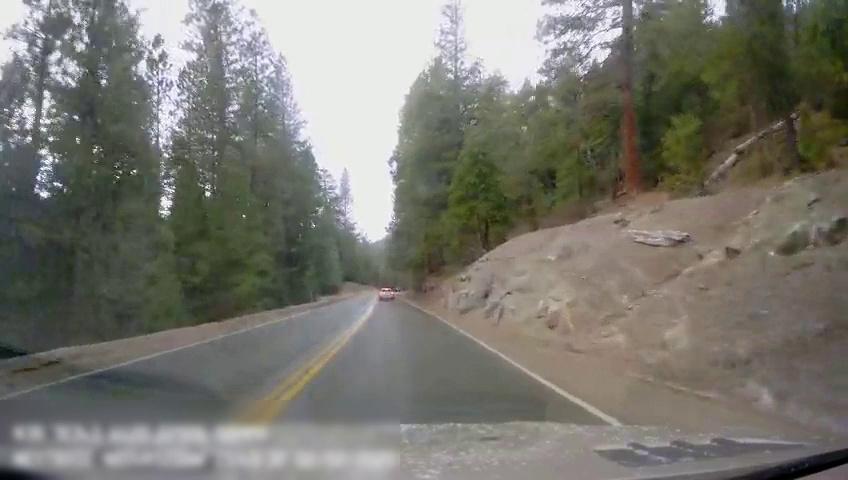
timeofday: Day
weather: Sunny
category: Drivable Space
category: Vehicles | SUV
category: Lanes | Alternate Lane
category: Lanes | Current Lane
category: Lanes | Opposite Lane
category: Lanes | Opposite Lane